Field crop: maize
Growth stage: 1
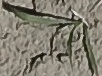
Species: sorghum